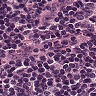
Metastatic tissue present: no